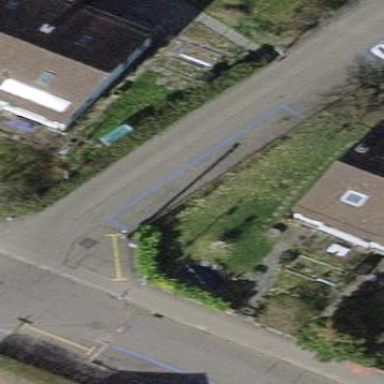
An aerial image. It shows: Parking lane area.